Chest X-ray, PA view. Patient: 18 years old, sex F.
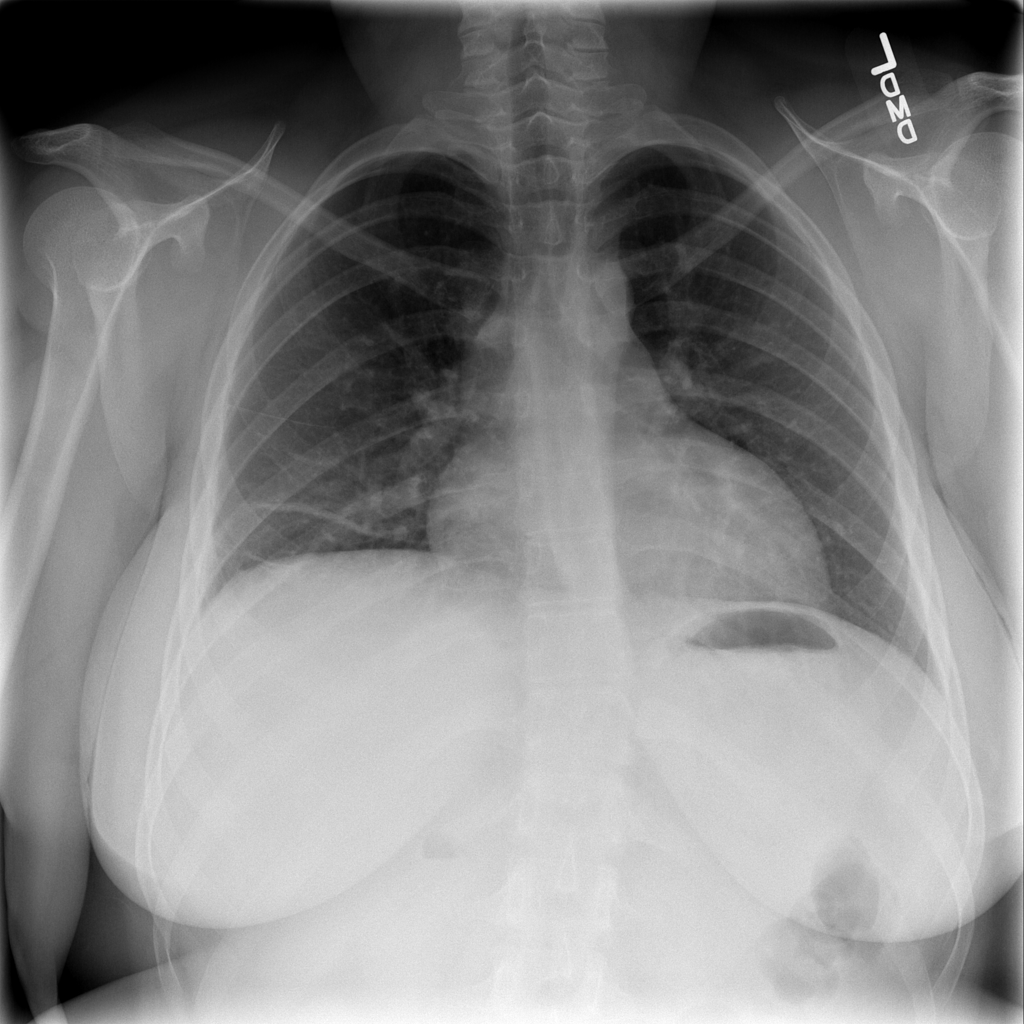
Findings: Atelectasis